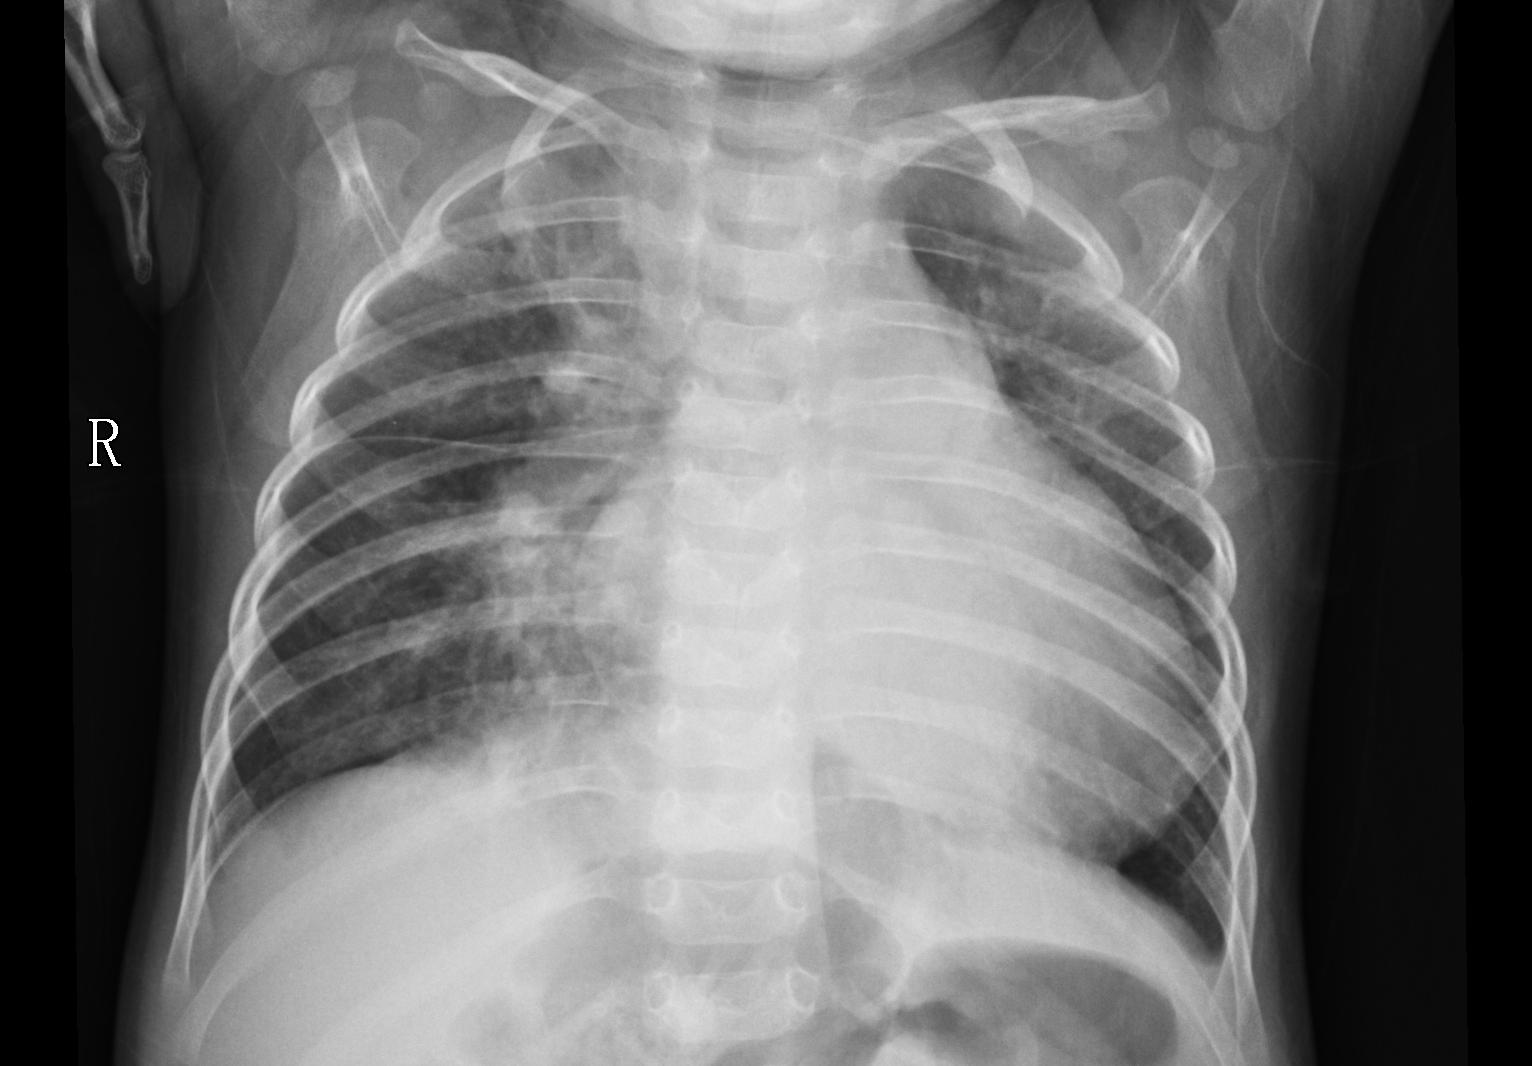
Diagnosis: PNEUMONIA